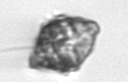
Label: Kryptoperidinium_triquetrum